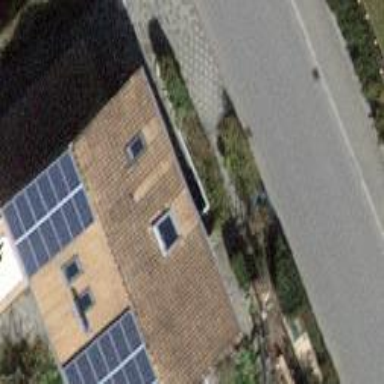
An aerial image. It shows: Building with tile roof.